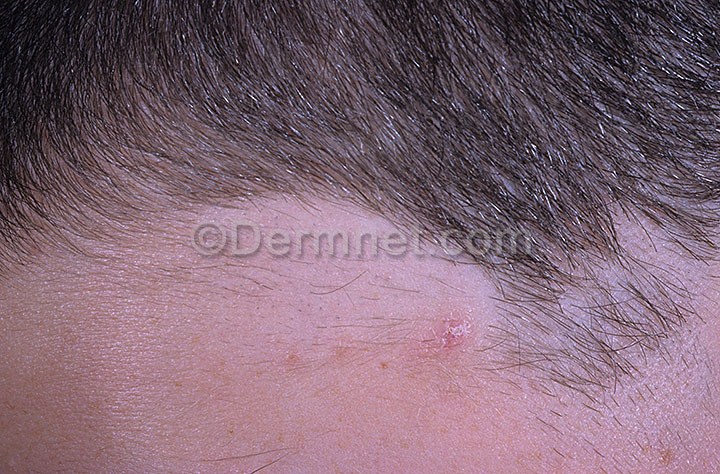
Disease: Hair Loss Photos Alopecia and other Hair Diseases